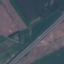
Land use / land cover class: Highway